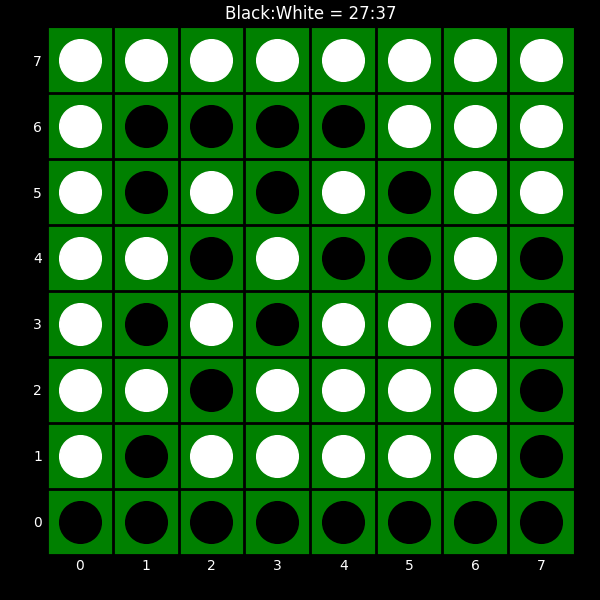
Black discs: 27
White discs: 37